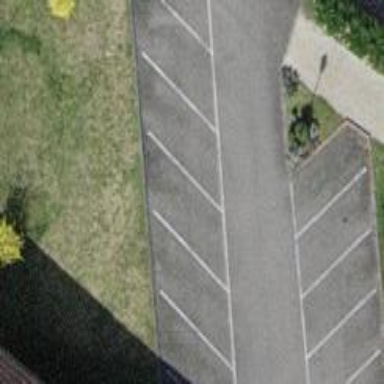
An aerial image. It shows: Parking area with surface.